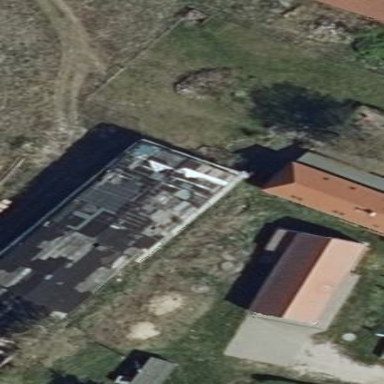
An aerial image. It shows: Farm auxiliary building with gabled roof.